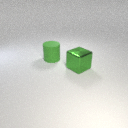
large green rubber cylinder to the left of large green metal cube